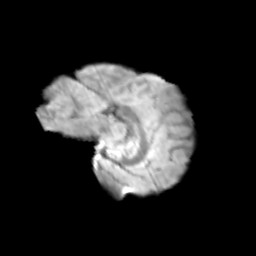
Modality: T2w
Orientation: sagittal
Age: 13
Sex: female
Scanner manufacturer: siemens
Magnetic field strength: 3 T
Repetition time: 3.8 s
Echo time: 0.07 s